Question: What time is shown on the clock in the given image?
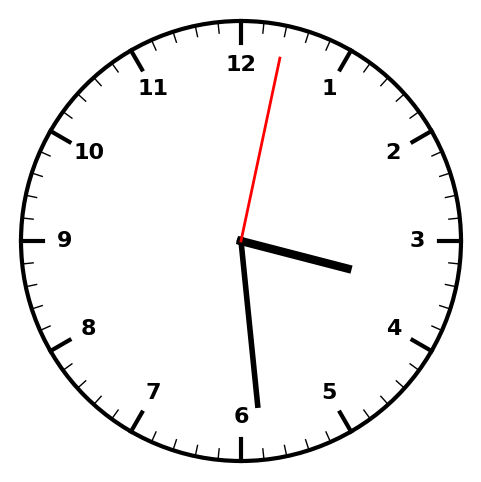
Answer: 03:29:02